Question: <URL>Good evening,
i wanted to ask, what is the rule when you create paths for image tags or modules?
I have in VScode inside the public folder and pictures folder. I want to get the picture to my about.js file which is in the src folder. My question is what is the path. And what is the rule?
I put an image down so that you can see where i am currently.
'''
[
'''
i tried to add two dots like this ../puplic/pictures....... and than i tried it with one.
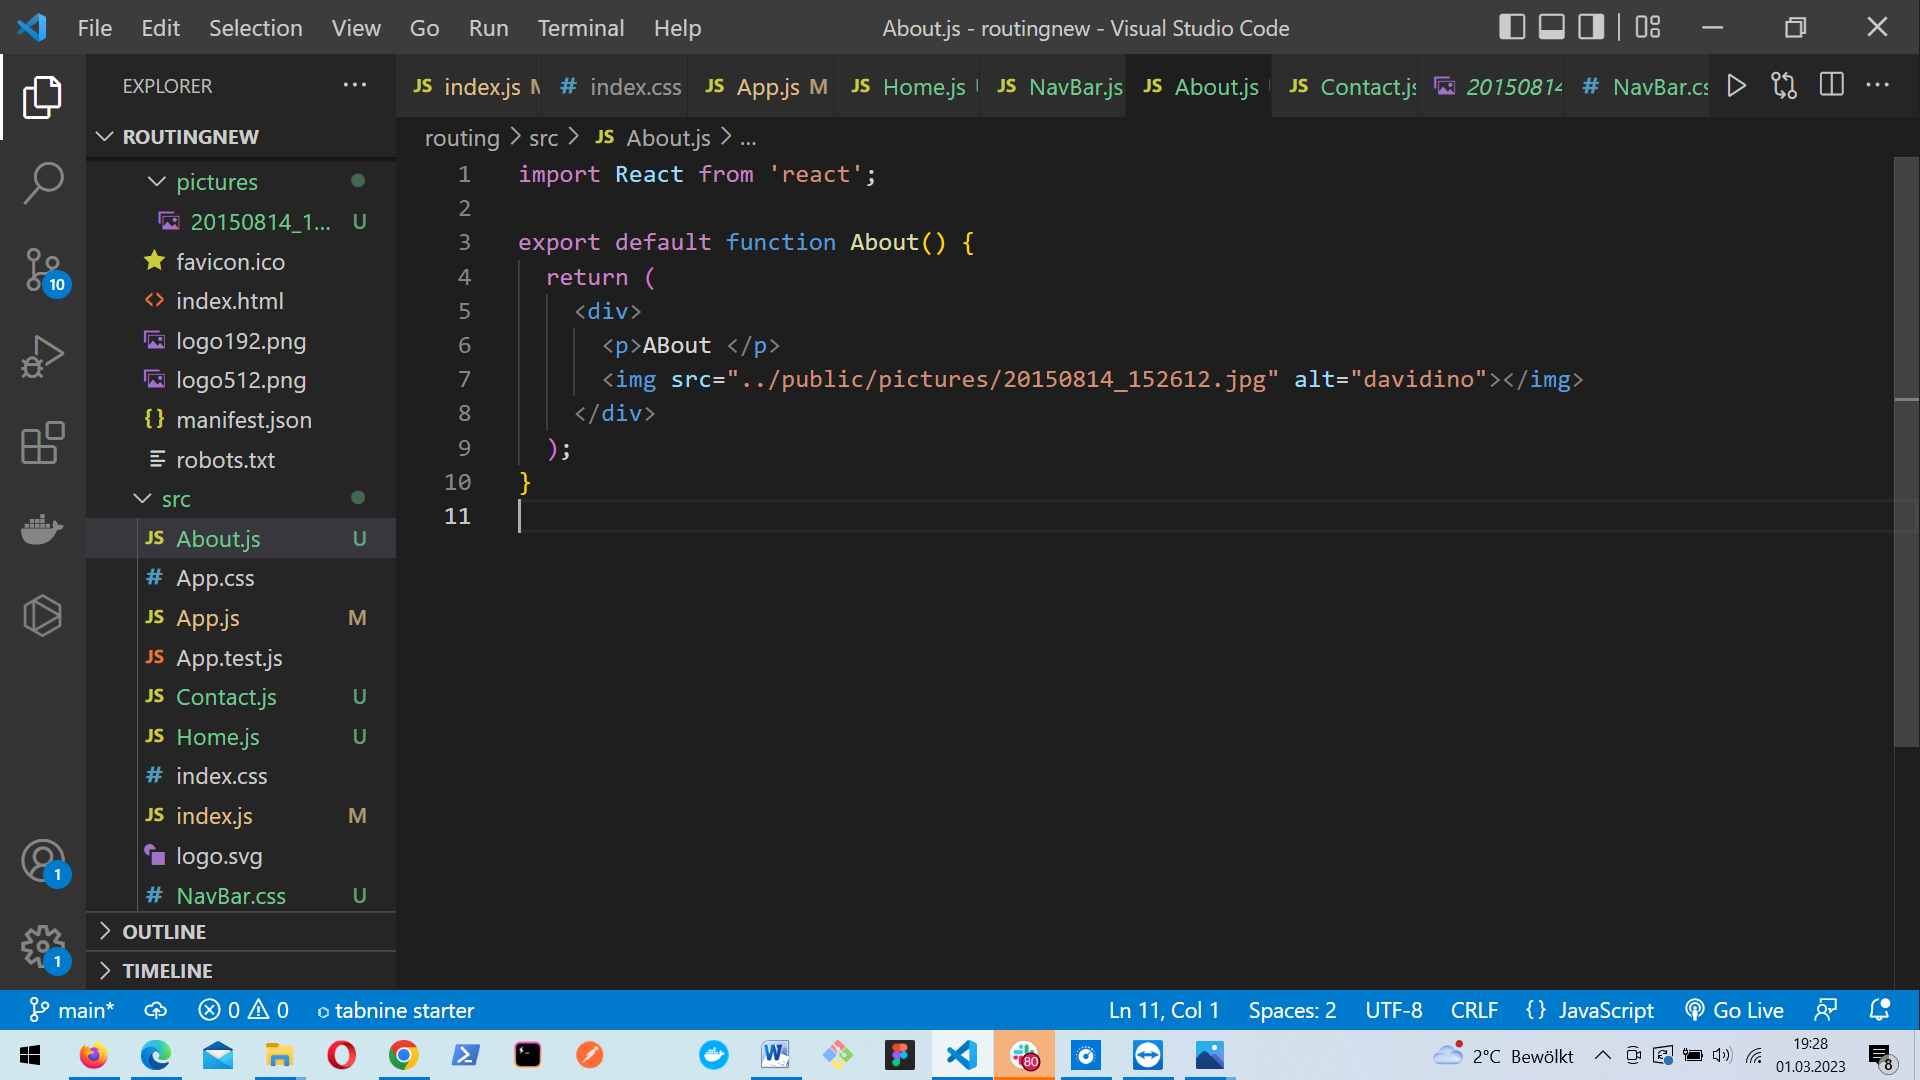
Answer: One dot = "current directory"
Two dots = "Up one level"
So when you're giving the path "../public/*" you're telling your script to:
- -
What it looks like from your screenshot is that you should give the following path:
../pictures/X.jpg